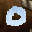
Label: 0